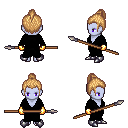
a pixel art fantasy rpg character, female body template, dark elf, purple skin, black robe, teal pants, light blonde short topknot hairstyle, gold gloves, metal boots, spear, four views (front, back, left, right), 2x2 character sprite sheet, small pixel art, hard edges, no anti-aliasing